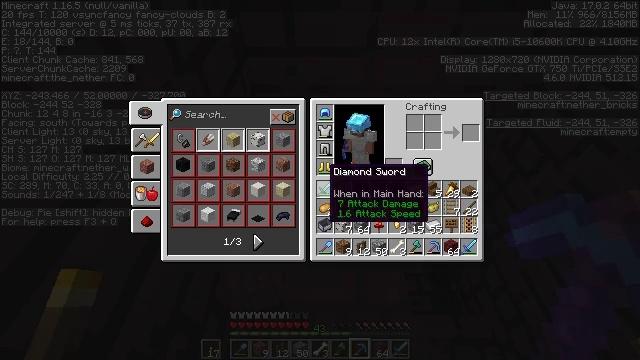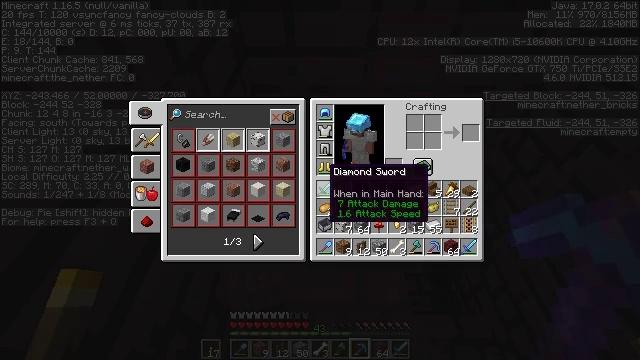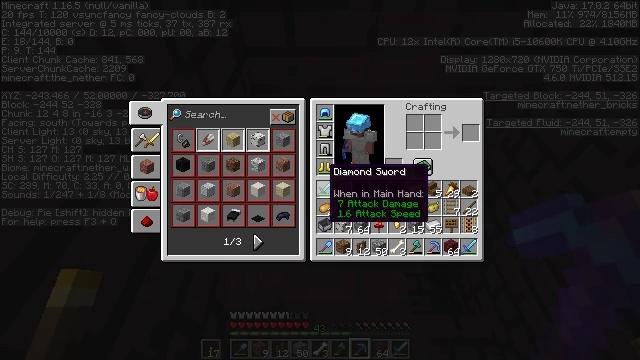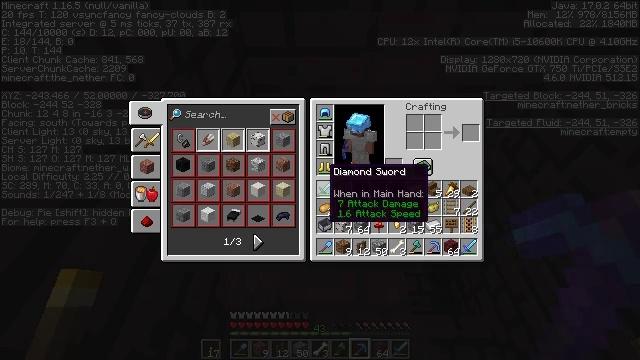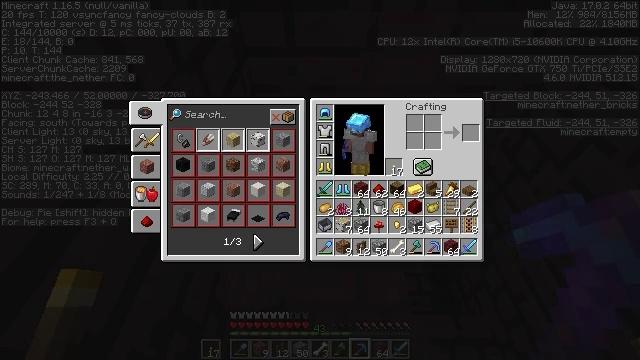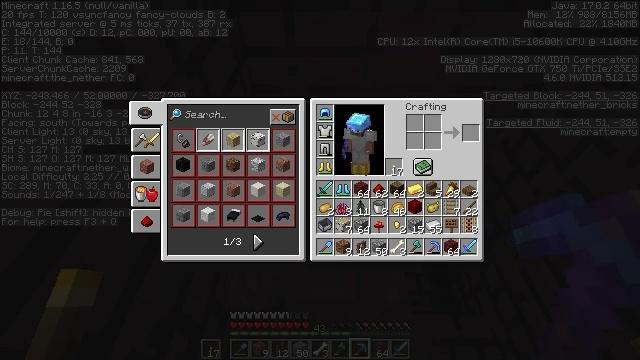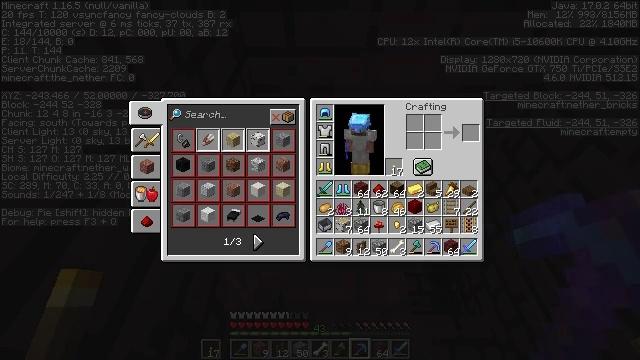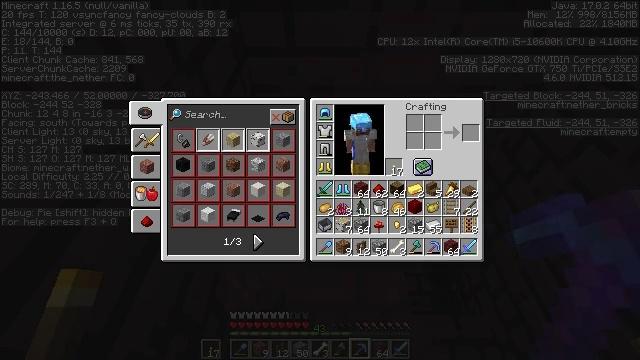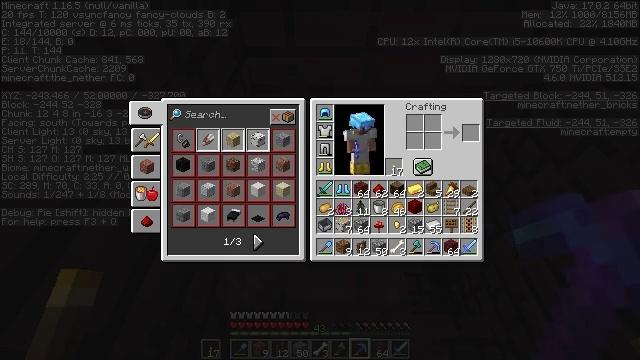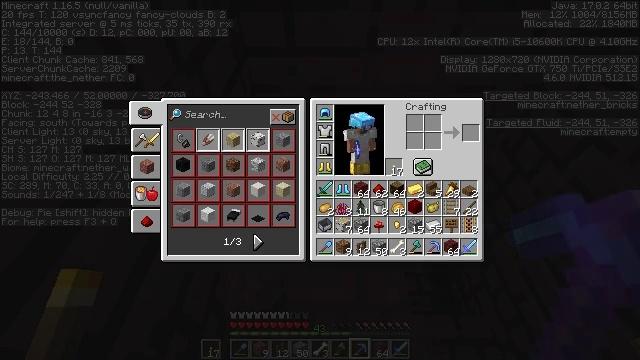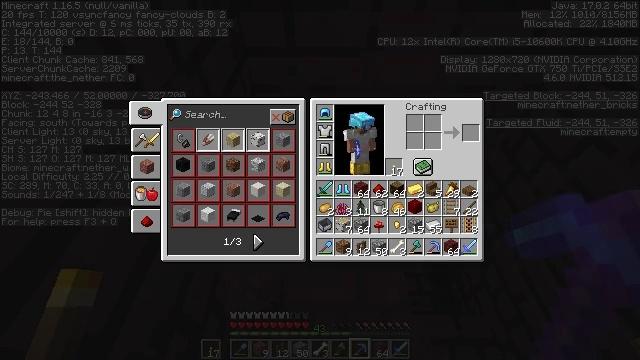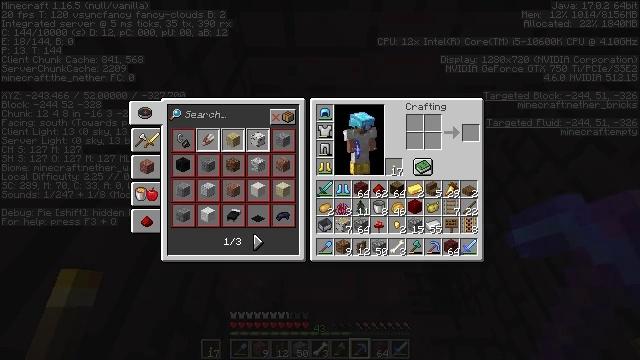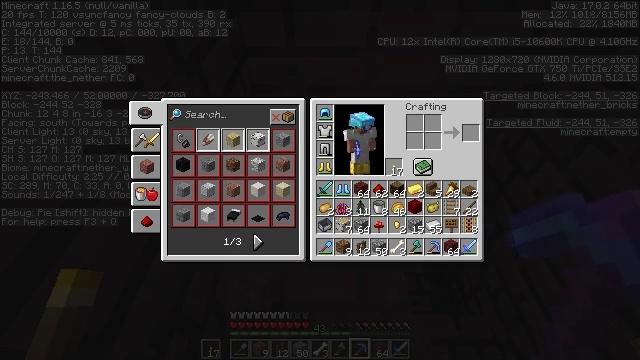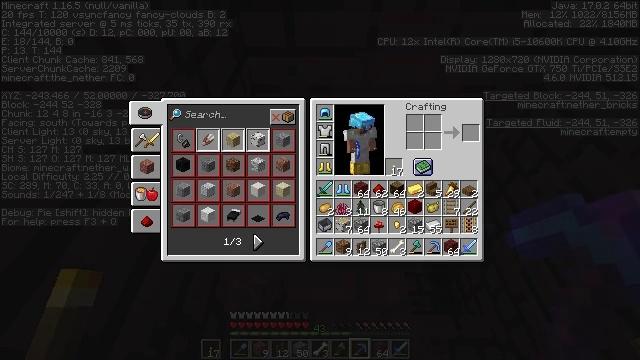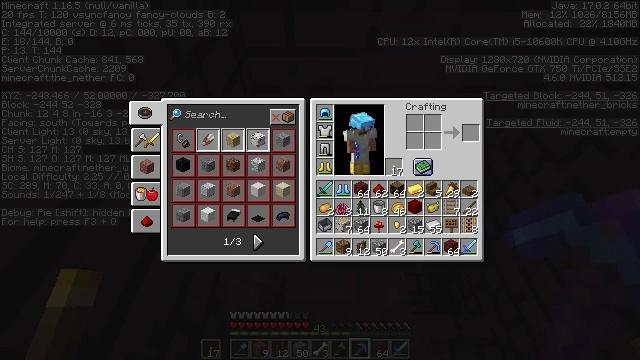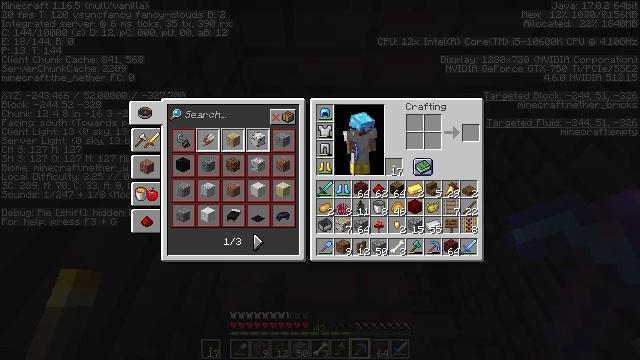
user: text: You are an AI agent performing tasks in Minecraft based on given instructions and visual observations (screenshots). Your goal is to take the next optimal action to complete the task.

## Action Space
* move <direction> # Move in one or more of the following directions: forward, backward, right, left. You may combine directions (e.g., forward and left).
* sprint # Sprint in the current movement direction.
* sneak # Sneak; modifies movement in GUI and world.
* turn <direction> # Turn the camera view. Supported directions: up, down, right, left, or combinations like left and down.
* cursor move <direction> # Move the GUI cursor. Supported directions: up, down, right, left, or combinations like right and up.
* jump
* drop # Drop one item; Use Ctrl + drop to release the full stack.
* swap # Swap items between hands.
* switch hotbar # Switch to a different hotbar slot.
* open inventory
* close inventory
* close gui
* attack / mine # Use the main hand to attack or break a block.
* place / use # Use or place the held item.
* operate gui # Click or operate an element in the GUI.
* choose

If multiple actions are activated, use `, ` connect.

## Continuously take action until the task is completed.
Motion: motion action
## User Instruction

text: Drop crimson roots.
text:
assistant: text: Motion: no_op
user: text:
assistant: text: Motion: no_op
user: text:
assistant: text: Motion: no_op
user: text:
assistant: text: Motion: no_op
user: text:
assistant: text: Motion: cursor move right
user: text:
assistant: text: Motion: cursor move right
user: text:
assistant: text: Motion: cursor move right and up
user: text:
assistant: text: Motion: cursor move right
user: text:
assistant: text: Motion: no_op
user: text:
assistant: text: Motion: no_op
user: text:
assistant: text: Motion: no_op
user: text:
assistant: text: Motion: no_op
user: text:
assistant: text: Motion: cursor move left and down
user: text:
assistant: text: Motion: no_op
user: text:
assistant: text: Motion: no_op
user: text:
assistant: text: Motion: no_op
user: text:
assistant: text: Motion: no_op
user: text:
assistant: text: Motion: no_op
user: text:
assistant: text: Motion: no_op
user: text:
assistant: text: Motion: no_op
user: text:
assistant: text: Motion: cursor move left
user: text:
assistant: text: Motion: cursor move left
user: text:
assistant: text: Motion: cursor move left
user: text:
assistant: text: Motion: cursor move left
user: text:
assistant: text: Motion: no_op
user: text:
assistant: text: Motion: no_op
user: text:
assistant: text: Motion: no_op
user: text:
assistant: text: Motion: no_op
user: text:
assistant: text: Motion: no_op
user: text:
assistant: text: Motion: no_op